Question: I want to download a zip file in Google Drive via Google Apps Script.
After downloading a sample zip file with the code below and saving it into the folder in google drive.
'''
const exampleUrl = "https://www.learningcontainer.com/wp-content/uploads/2020/05/sample-zip-file.zip";
var response = UrlFetchApp.fetch(exampleUrl);
var parentFolder = DriveApp.getFolderById('1aba-tnQZxZMN7DN52eAywTU-Xs-eqOf4');
parentFolder.createFile('sample_CT.zip', response.getContentText()); // doesn't work
parentFolder.createFile('sample_C.zip', response.getContent()); // doesn't work
parentFolder.createFile('sample_B.zip', response.getBlob()); // doesn't work
parentFolder.createFile('sample.zip', response); // doesn't work
'''
After downloading it on my machine I try to unpack with 'unzip' utility but all of the above versions give me the following:
'''
> unzip sample_CT.zip
Archive: sample_CT.zip
End-of-central-directory signature not found. Either this file is not
a zipfile, or it constitutes one disk of a multi-part archive. In the
latter case the central directory and zipfile comment will be found on
the last disk(s) of this archive.
unzip: cannot find zipfile directory in one of sample_CT.zip or
sample_CT.zip.zip, and cannot find sample_CT.zip.ZIP, period.
'''
In the picture I am comparing broken zip file (above) and the correct one (below):
broken:
'''
PKuOoOOoOP
sample.txtUT
OoObOoO^OoObOoO^OoObOoO^uxOoOOoOEOoO1ROoO0OoOOoOOoOQOoO0OoOUz. ,
OoOOoOXKOoO!OoOOoO2OoOOoOV#OoO6OoO:
OoOOoOMOoO
#uxhttPkHTOHb+:N>mh'{c0A(yh&{U~Y~HAk8wp6Ikk?k"?OJx(nbyeog_tPK[cPKuP[c
OoOOoOsample.txtUT
OoObOoO^OoObOoO^OoObOoO^uxOoOOoOPKX
'''
correct:
'''
PKu"Y=P
sample.txtUT
Cb+-^Cb+-^Cb+-^uxeeE1RA0uoeaQN01Uz. ,
IaXKth!*y2d++V#i®️6oe:
PSeMa
i'#uxhd®️,ttPkHTOoH2b+a:Na>mo"Ea'h~'{ucI0AAos(yh®️©️"&EoI{yU~degYE~" 3/4EooHA"Aux/k8wIpuo16OIk"dk$?u?k"?OJxoO(ne2 1/4ga_otPK[degcPPKu"Y=P[degcP
'sample.txtUT
Cb+-^Cb+-^Cb+-^uxeePKX
'''
The image in my text editor

As you can see in the picture (file snippets above) some symbols differ. I have no idea why 'UrlFetch' changes certain bytes when it downloads a zip file.
Also on top it a file after 'UrlFetch' takes more space.
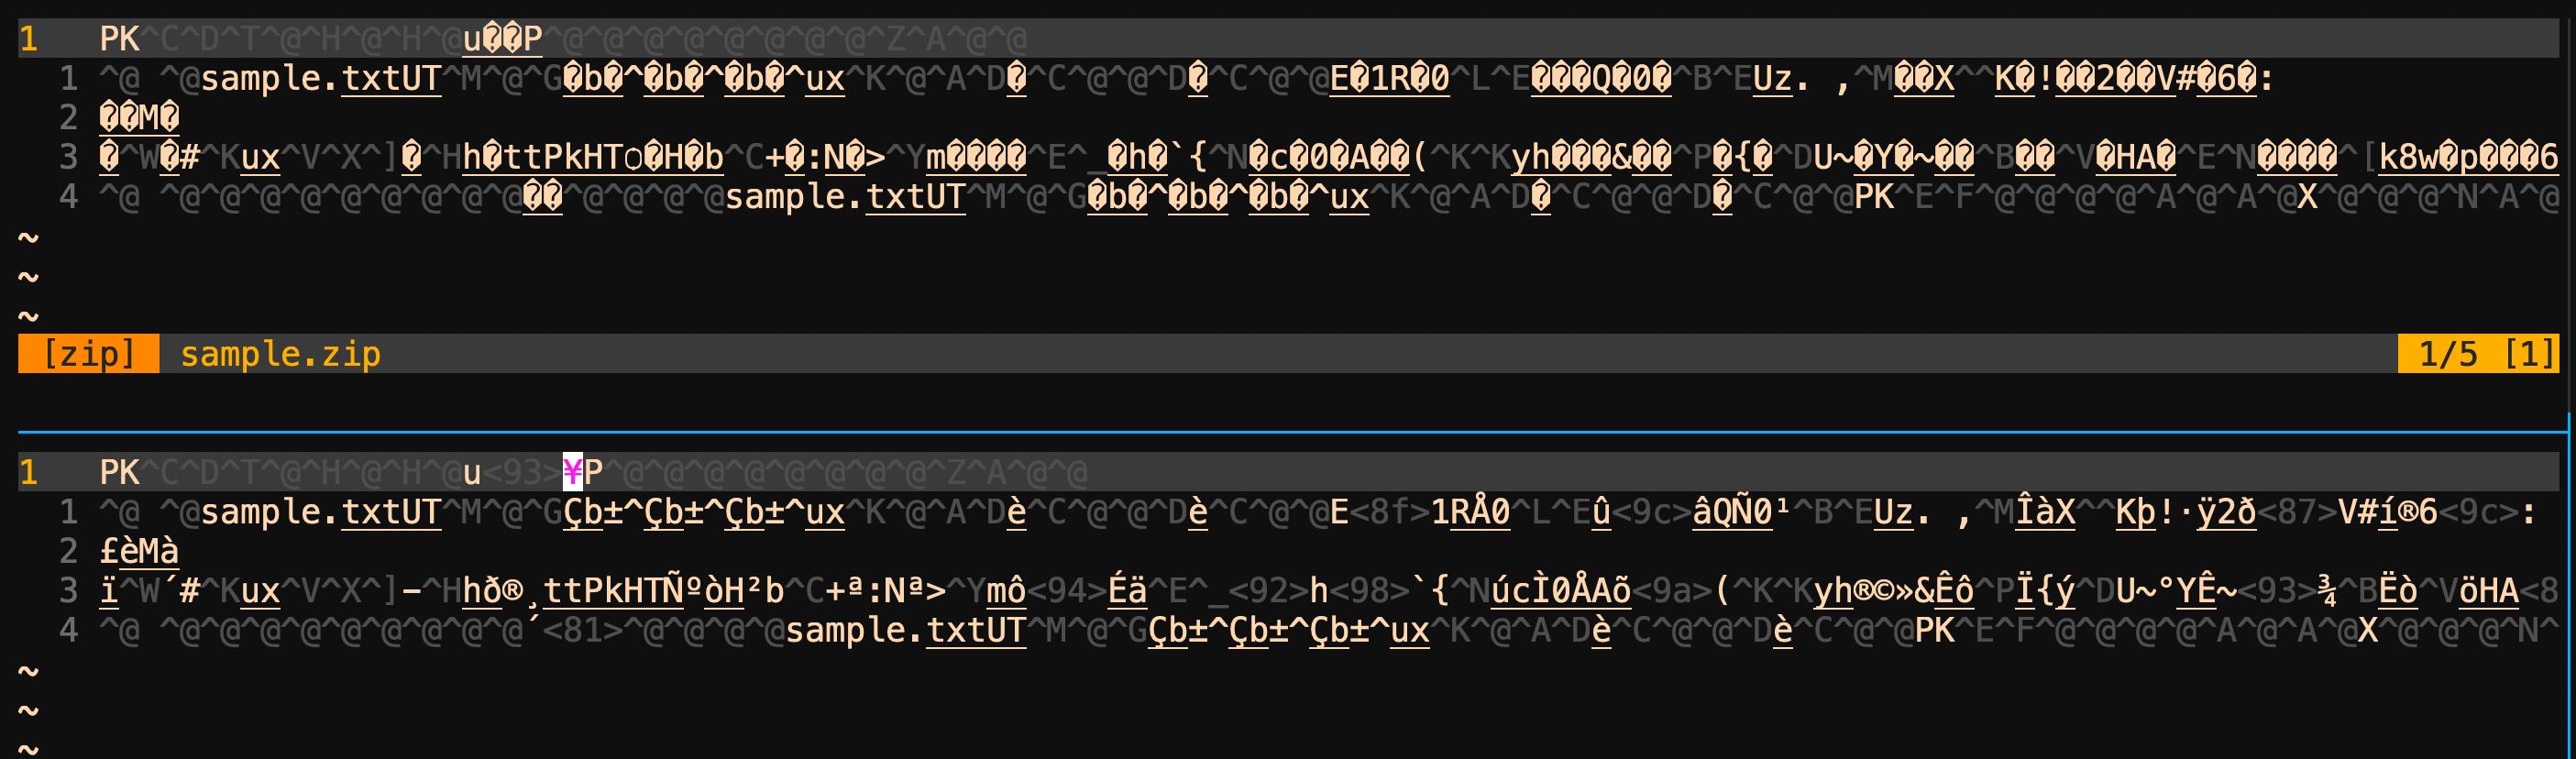
Answer: It's because the script is converting it to 'string'. <URL>' takes precedence and 'Blob' is converted to 'String' to match the method signature.
'''
parentFolder.createFile(response.getBlob().setName('TheMaster.zip'))
'''